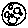
Label: moon